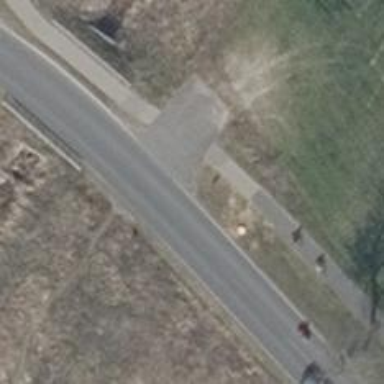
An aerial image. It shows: Asphalt road designated for service vehicles.